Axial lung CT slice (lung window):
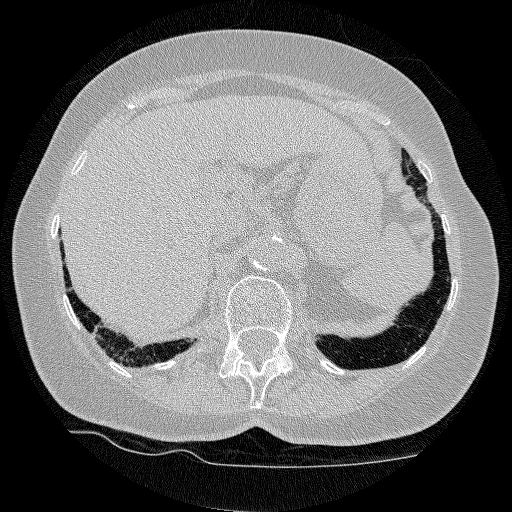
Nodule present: no